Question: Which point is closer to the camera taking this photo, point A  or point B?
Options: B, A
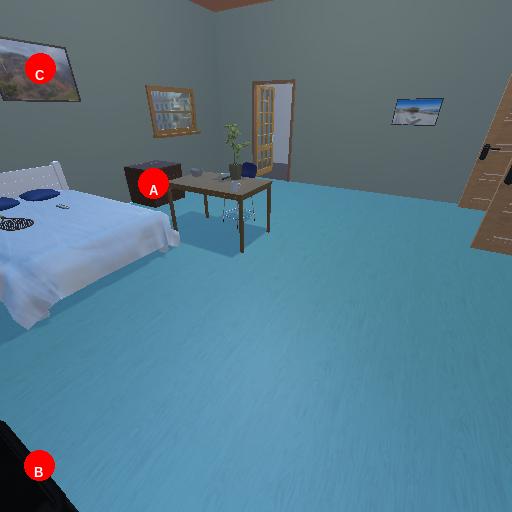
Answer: B